Aerial crown-view tile of a tropical tree (Barro Colorado Island, Panama), acquired 20250124:
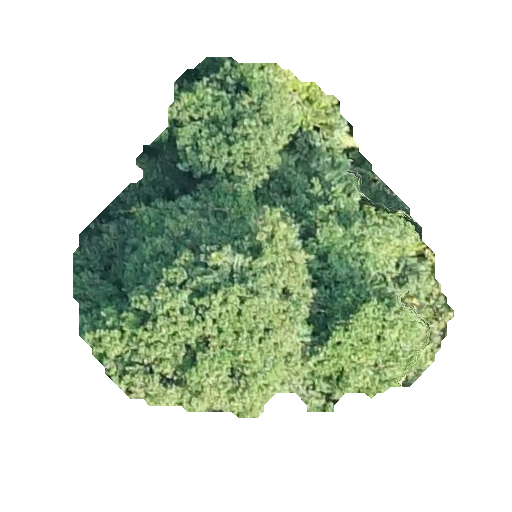
Species: Prioria copaifera
GBIF accepted scientific name: Prioria copaifera
Crown area: 140.301 m²